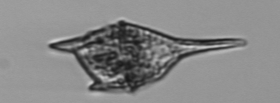
Label: Tripos_lineatus